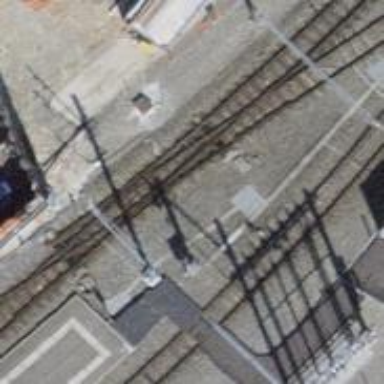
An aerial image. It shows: Narrow-gauge railway with 1 track. The railway uses contact line for electrification and belongs to the W8 block.